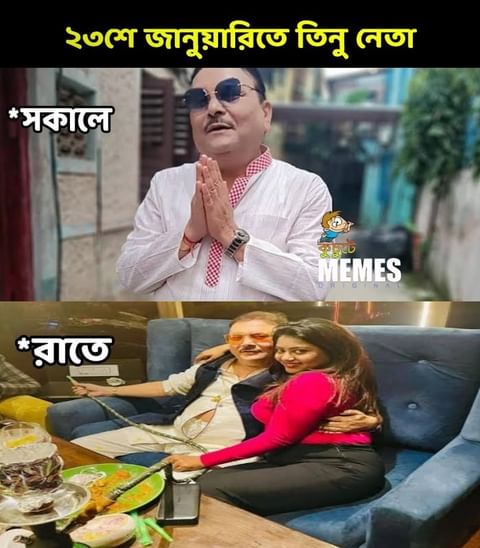
Text: ২৩শে জানুয়ারিতে তিনু নেতা *সকালে *রাতে
Label: Hate
Hate category: Political
Targeted group: Organization